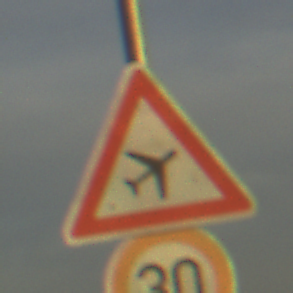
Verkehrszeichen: FlugbetriebLinks
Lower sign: Geschwindigkeit30
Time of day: SunriseSunset
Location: Outdoor (Nature)
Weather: PartlyCloudy
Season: Summer
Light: Natural